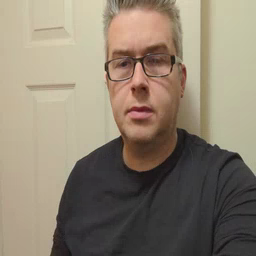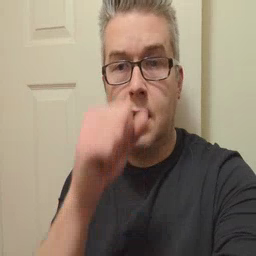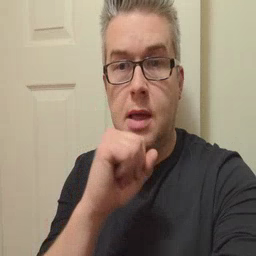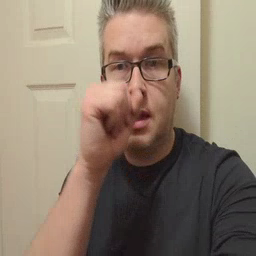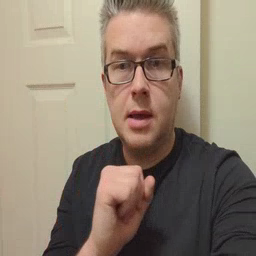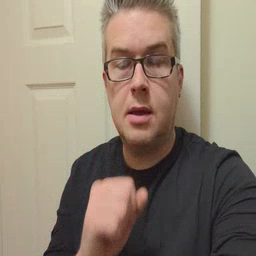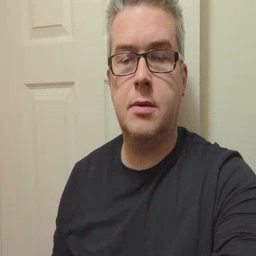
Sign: icecream